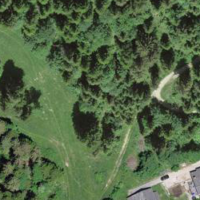
EUNIS habitat code: 41
Species observed at this site:
Dactylorhiza maculata